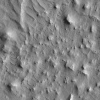
Atmospheric dust classification: not_dusty